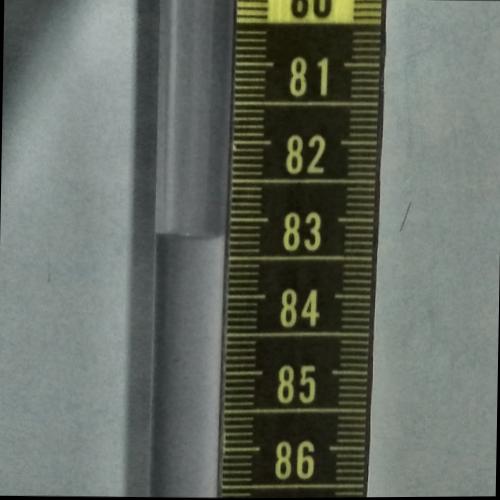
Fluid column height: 83.2 cm